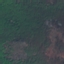
Land use / land cover class: Forest